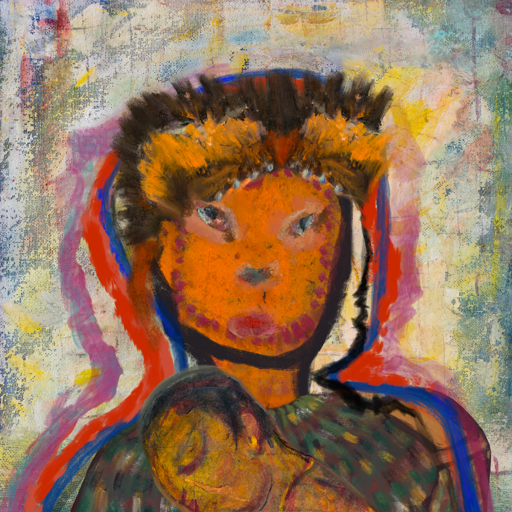
Background: Irani, Head And Neck Front: Doll, Face Front: Boggyland, Bust: After_Raid, Hair Front: Experience, Head Accessory: Gypsy_Queen, Second Necklace: Blank, Necklace: Blank, Baby: GypsyMother_Baby